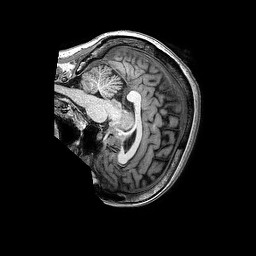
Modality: T1w
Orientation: sagittal
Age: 52
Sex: female
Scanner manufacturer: philips
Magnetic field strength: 3 T
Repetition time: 0.006699 s
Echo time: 0.003014 s